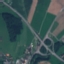
Land use / land cover: Highway